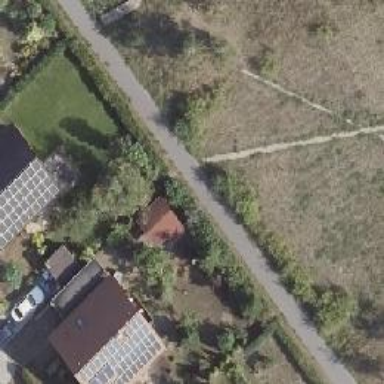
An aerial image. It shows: Footway covered with grass.